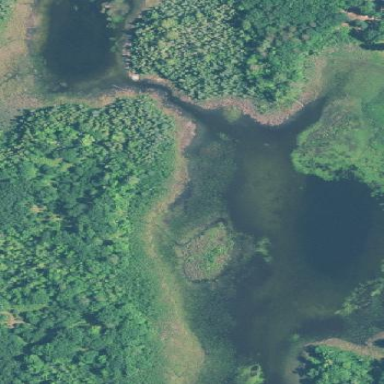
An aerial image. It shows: Beautiful lake surrounded by nature.